Question: I'm trying to do the following, and repeat until convergence:

where each X is 'n x p', and there are 'r' of them in an 'r x n x p' array called 'samples'. 'U' is 'n x n', 'V' is 'p x p'. (I'm getting the MLE of a <URL>
The sizes are all potentially large-ish; I'm expecting things at least on the order of 'r = 200', 'n = 1000', 'p = 1000'.
My current code does
'''
V = np.einsum('aji,jk,akl->il', samples, np.linalg.inv(U) / (r*n), samples)
U = np.einsum('aij,jk,alk->il', samples, np.linalg.inv(V) / (r*p), samples)
'''
This works okay, but of course you're never supposed to actually find the inverse and multiply stuff by it. It'd also be good if I could somehow exploit the fact that U and V are symmetric and positive-definite.
I'd love to be able to just calculate the Cholesky factor of U and V in the iteration, but I don't know how to do that because of the sum.
I could avoid the inverse by doing something like
'''
V = sum(np.dot(x.T, scipy.linalg.solve(A, x)) for x in samples)
'''
(or something similar that exploited the psd-ness), but then there's a Python loop, and that makes the numpy fairies cry.
I could also imagine reshaping 'samples' in such a way that I could get an array of 'A^-1 x' using 'solve' for every 'x' without having to do a Python loop, but that makes a big auxiliary array that's a waste of memory.
Is there some linear algebra or numpy trick I can do to get the best of all three: no explicit inverses, no Python looping, and no big aux arrays? Or is my best bet implementing the one with a Python loop in a faster language and calling out to it? (Just porting it directly to Cython might help, but would still involve a lot of Python method calls; but maybe it wouldn't be too much trouble to make the relevant blas/lapack routines directly without too much trouble.)
(As it turns out, I don't actually need the matrices 'U' and 'V' in the end - just their determinants, or actually just the determinant of their Kronecker product. So if anyone has a clever idea for how to do less work and still get the determinants out, that would be much appreciated.)
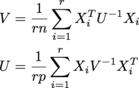
Answer: Until someone comes up with a more inspired answer, if I were you, I'd let the fairies cry...
'''
r, n, p = 200, 400, 400
X = np.random.rand(r, n, p)
U = np.random.rand(n, n)
In [2]: %timeit np.sum(np.dot(x.T, np.linalg.solve(U, x)) for x in X)
1 loops, best of 3: 9.43 s per loop
In [3]: %timeit np.dot(X[0].T, np.linalg.solve(U, X[0]))
10 loops, best of 3: 45.2 ms per loop
'''
So having a python loop, and having to sum all the results together, is taking 390 ms more than 200 times what it takes to solve each of the 200 systems that have to be solved. You'd get less than a 5% improvement if the looping and the summing were free. There may be some calling a python function overhead also, but it's probably still going to be negligible against the actual time solving the equations, no matter what language you code it in.